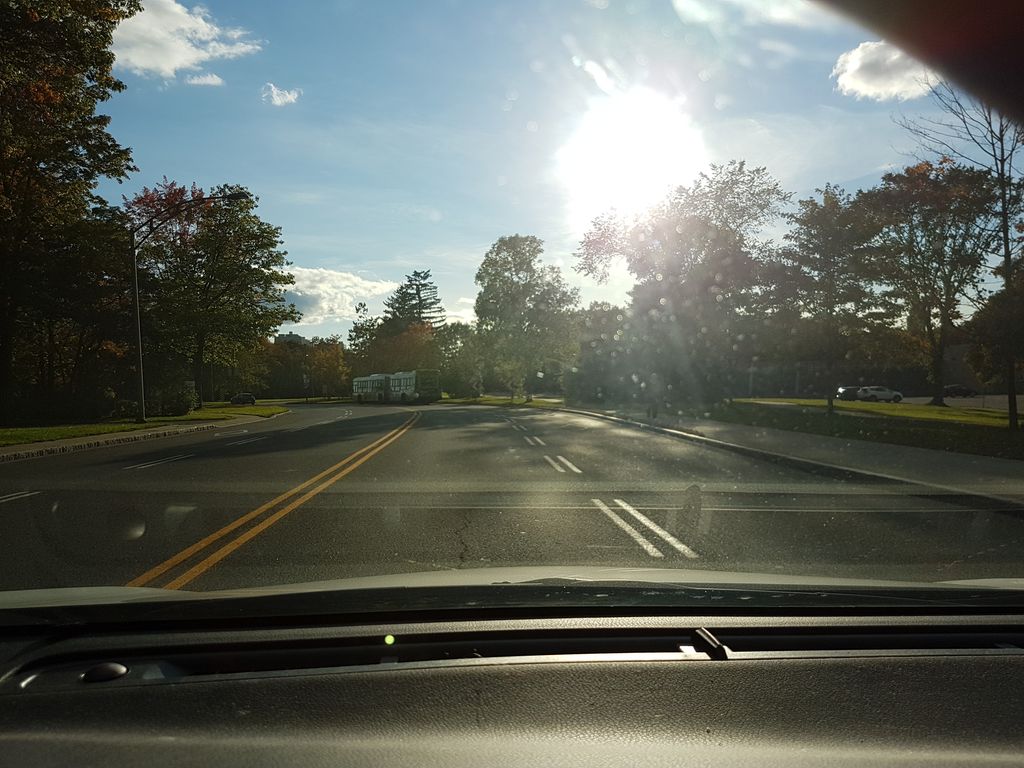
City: quebec_city